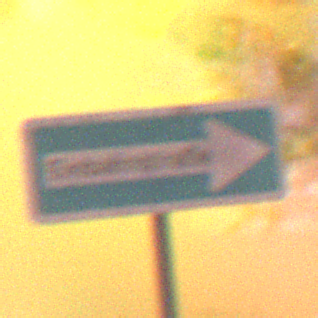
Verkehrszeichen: EinbahnstrasseRechtsweisend
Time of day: Night
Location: Outdoor (Nature)
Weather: Clear
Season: NotSpecified
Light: Natural